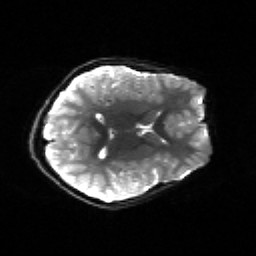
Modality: sbref
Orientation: axial
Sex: male
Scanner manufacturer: siemens
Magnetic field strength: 3 T
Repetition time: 5 s
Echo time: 0.071 s